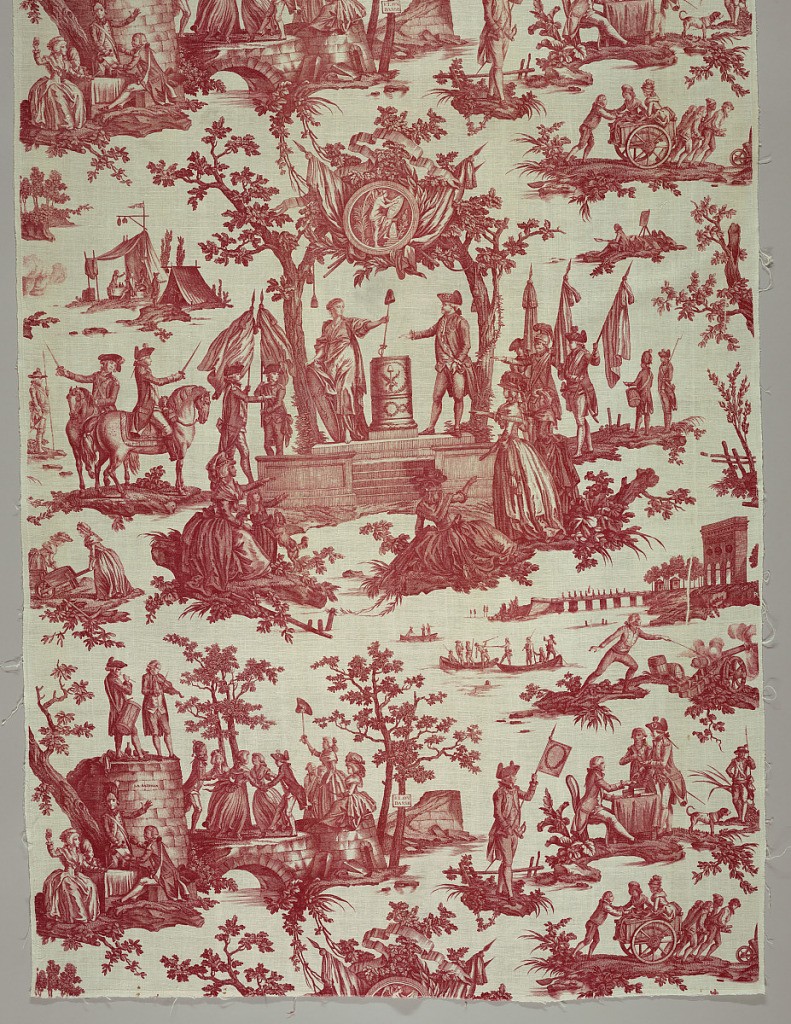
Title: La Fete de la Federation (The Festival of the Federation)
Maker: Jean-Baptiste Huet, French, 1745 – 1811
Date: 1790–91
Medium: cotton Technique: printed by engraved plate on plain weave
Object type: Textile
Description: Length of printed cotton with scenes printed in red on white. In one scene, Louis XVI is shown taking the oath of loyalty at the Altar of Liberty while Marie Antoinette and the Dauphin pledge allegiance; Lafayette is in the background. In another scene people are dancing on the ruins of the Bastille. The fabric was designed after the fall of the Bastille (July 14, 1789) but before the beheading of Louis XVI (January 21, 1793) and is regarded as an attempt by Oberkampf to remain on good terms with both the Royalists and the Revolutionaries.